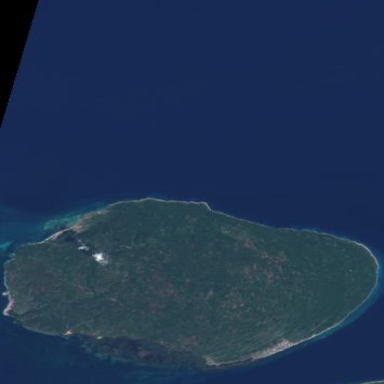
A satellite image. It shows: Island with natural coastline.